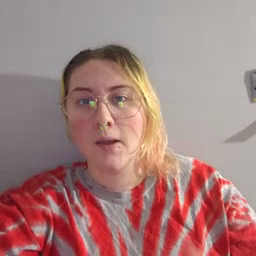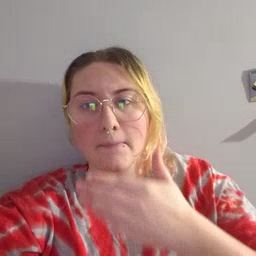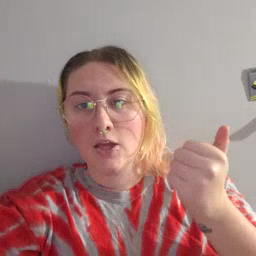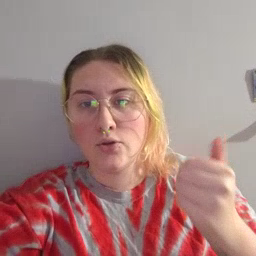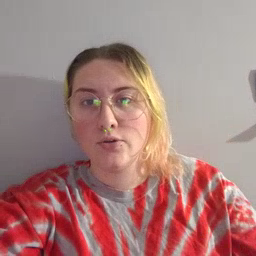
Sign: better